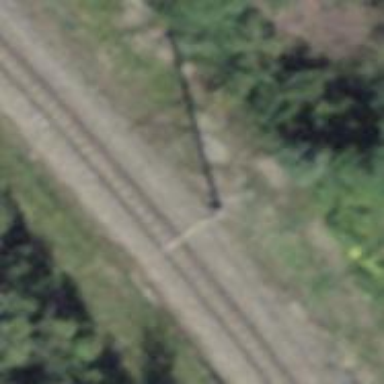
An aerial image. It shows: Power pole.